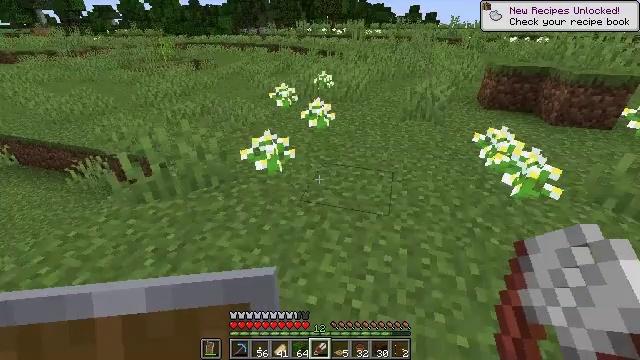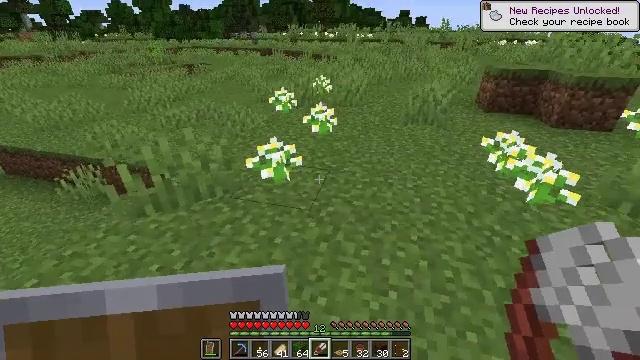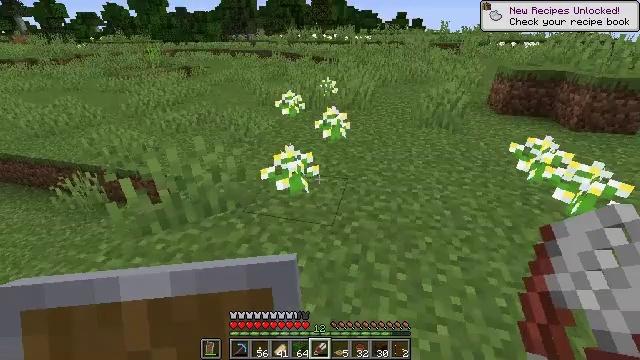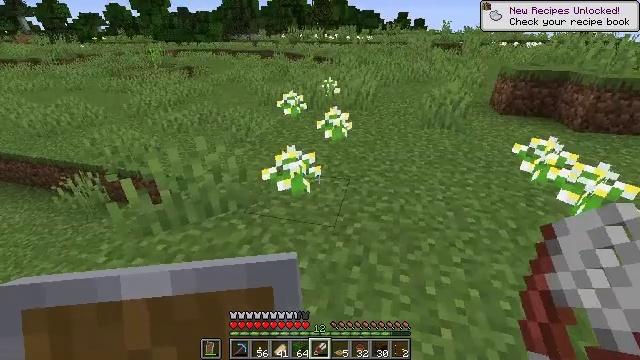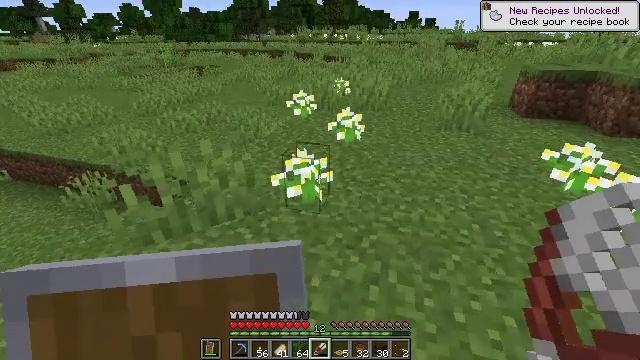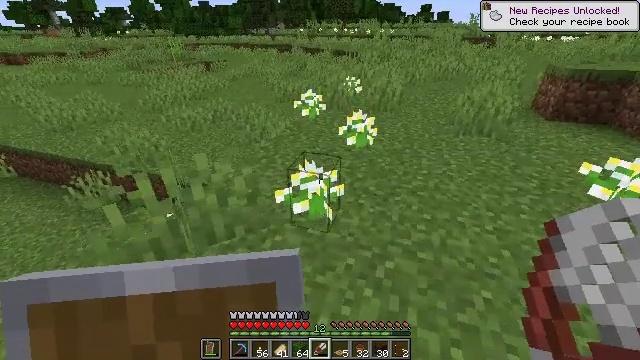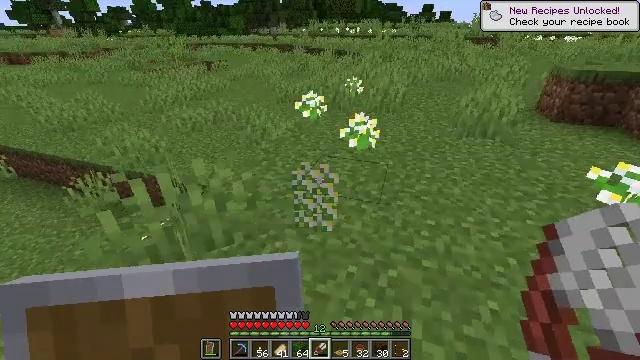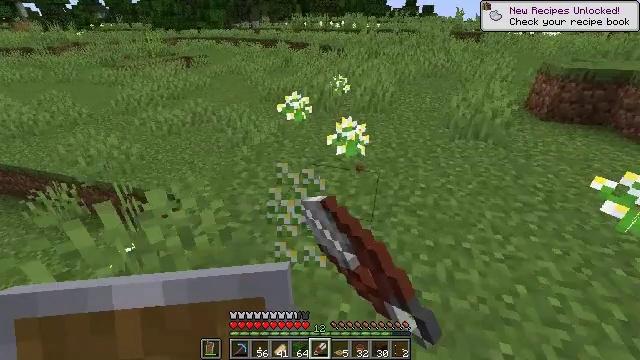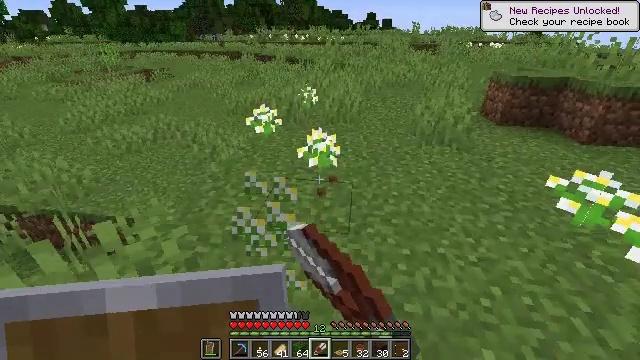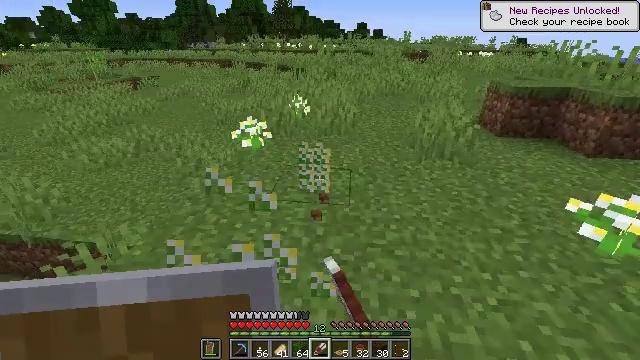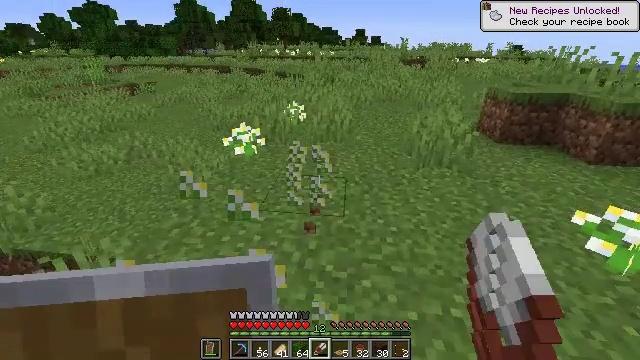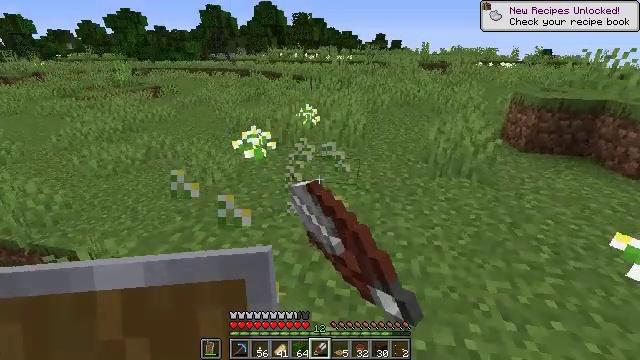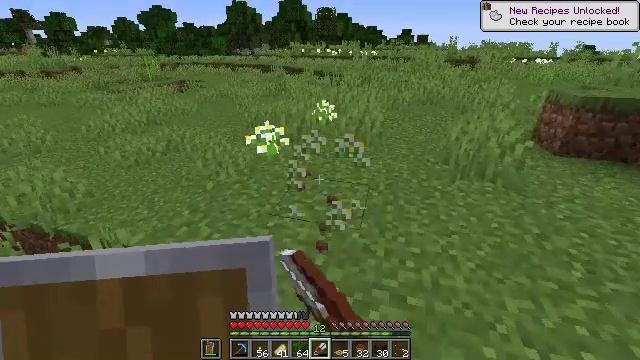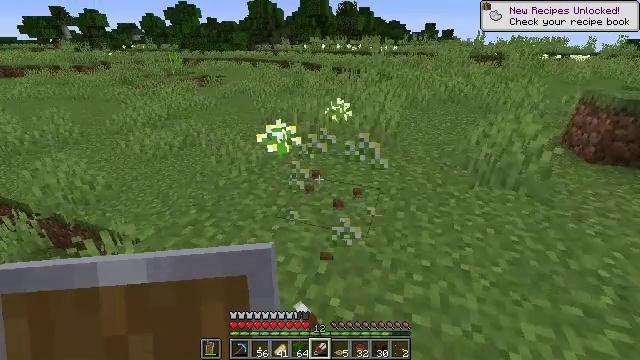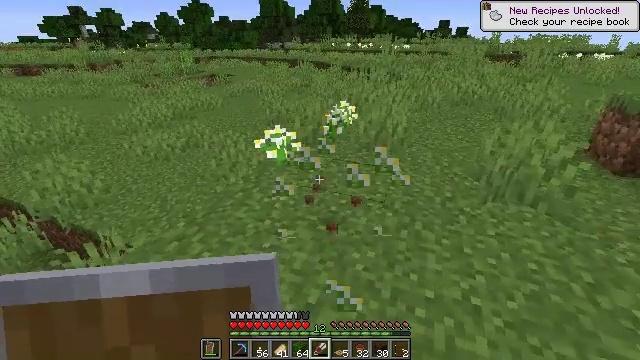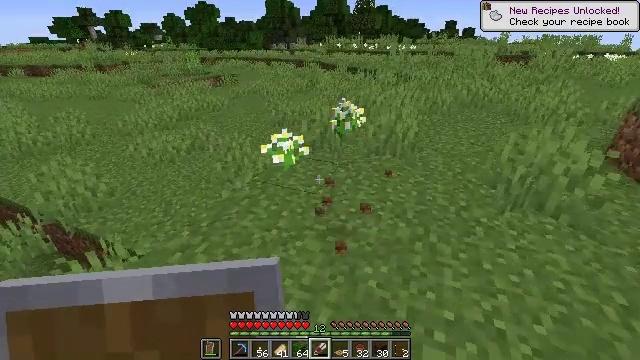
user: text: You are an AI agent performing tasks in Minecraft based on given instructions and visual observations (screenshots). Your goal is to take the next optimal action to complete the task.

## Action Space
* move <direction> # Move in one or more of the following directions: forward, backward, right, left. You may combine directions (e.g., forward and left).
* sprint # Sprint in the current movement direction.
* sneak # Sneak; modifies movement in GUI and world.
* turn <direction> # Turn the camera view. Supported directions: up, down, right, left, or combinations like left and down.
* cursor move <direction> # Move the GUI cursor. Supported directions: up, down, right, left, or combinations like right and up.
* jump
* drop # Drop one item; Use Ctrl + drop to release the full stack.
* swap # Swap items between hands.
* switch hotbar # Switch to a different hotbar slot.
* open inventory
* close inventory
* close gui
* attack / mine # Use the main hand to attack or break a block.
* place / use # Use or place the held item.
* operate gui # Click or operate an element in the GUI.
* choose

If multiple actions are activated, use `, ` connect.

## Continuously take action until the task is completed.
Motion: motion action
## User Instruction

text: Harvest the azure bluet plant.
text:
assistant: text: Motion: move forward and move left, turn right
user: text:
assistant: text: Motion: move forward
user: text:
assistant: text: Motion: move forward
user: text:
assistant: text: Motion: move forward, turn left
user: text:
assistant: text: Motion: move forward, turn left
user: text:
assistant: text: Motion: move forward, attack / mine
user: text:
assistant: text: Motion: move forward, turn right, attack / mine
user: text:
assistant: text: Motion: move forward, turn right and up, attack / mine
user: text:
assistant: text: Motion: move forward, turn right and up, attack / mine
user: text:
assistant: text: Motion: move forward and move right, turn up, attack / mine
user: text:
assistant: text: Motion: move forward and move right, turn left, attack / mine
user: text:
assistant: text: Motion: move forward and move right, turn left, attack / mine
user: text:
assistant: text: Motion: move forward and move right, turn left, attack / mine
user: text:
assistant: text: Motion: move forward and move left, turn left, attack / mine
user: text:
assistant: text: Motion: move forward and move left, turn left, attack / mine
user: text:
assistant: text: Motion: move forward and move left, attack / mine
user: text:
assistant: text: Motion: move forward and move left, turn right, attack / mine
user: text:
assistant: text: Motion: move forward, turn right, attack / mine
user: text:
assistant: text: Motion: move forward and move right, attack / mine
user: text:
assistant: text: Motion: move forward and move right, turn left, attack / mine
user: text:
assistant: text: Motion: move forward and move left, turn right and down, attack / mine
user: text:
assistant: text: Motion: move forward and move left, turn right, attack / mine
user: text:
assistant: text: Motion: move forward and move left, turn right, attack / mine
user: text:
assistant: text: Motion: move forward and move left, turn right, attack / mine
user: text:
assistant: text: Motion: attack / mine